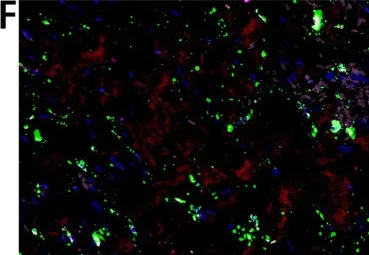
Pathological findings. (F) Immunofluorescence staining of CD68 (green) in combination with CD8 (red), CD163 (pink), and CD56 (rose red) (x40).
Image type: pathology (immunostaining)